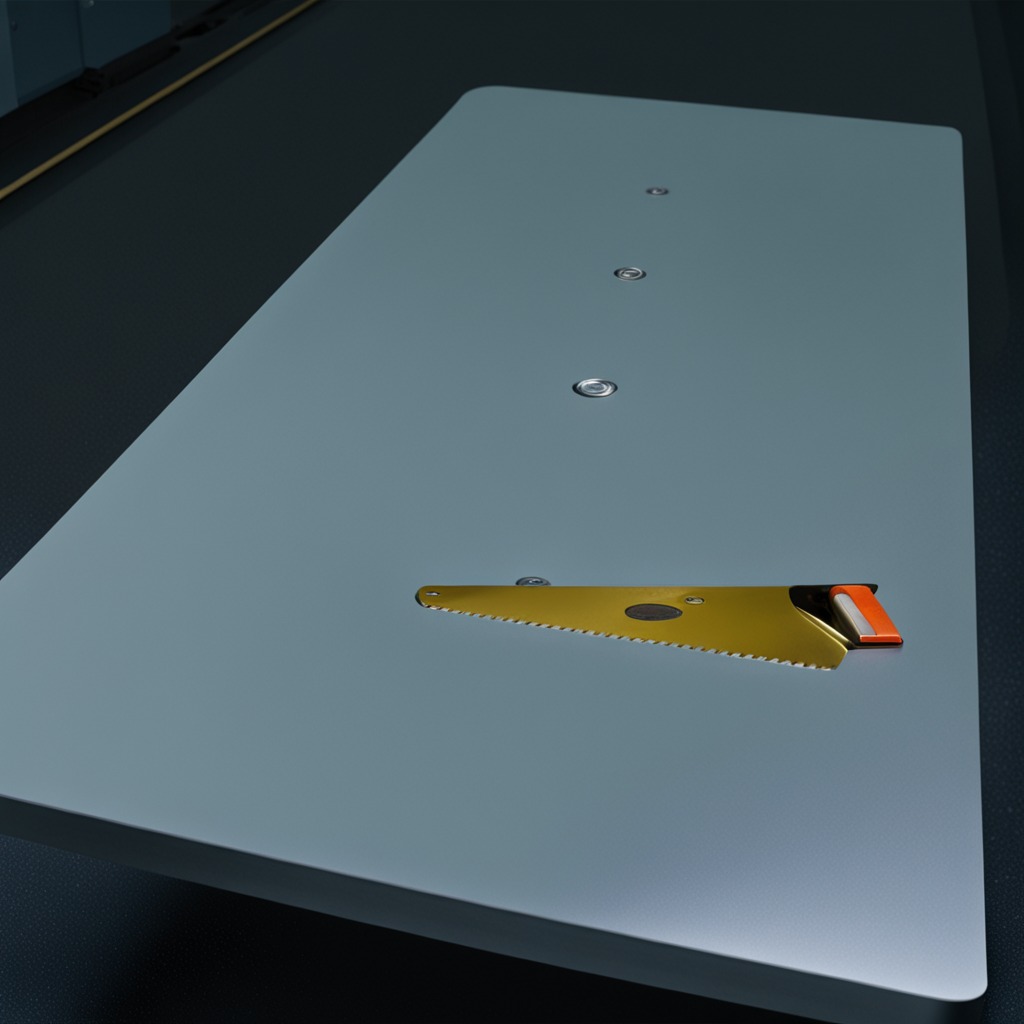
A handheld metal saw is lying on a clean empty table in a railway signal maintenance room lit by harsh overhead fluorescents.